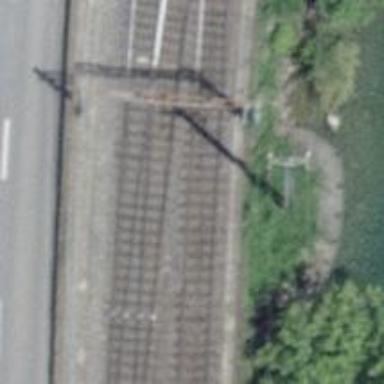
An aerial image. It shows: Siding railway track with electrified contact line.